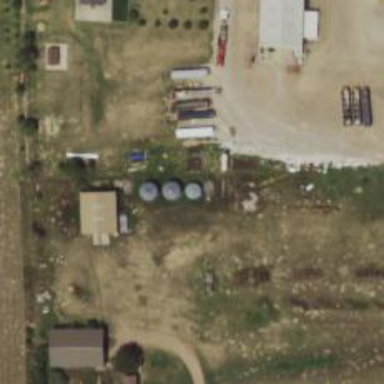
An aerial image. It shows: Silo.